Fundus camera: zeiss
Shooting center: midpoint
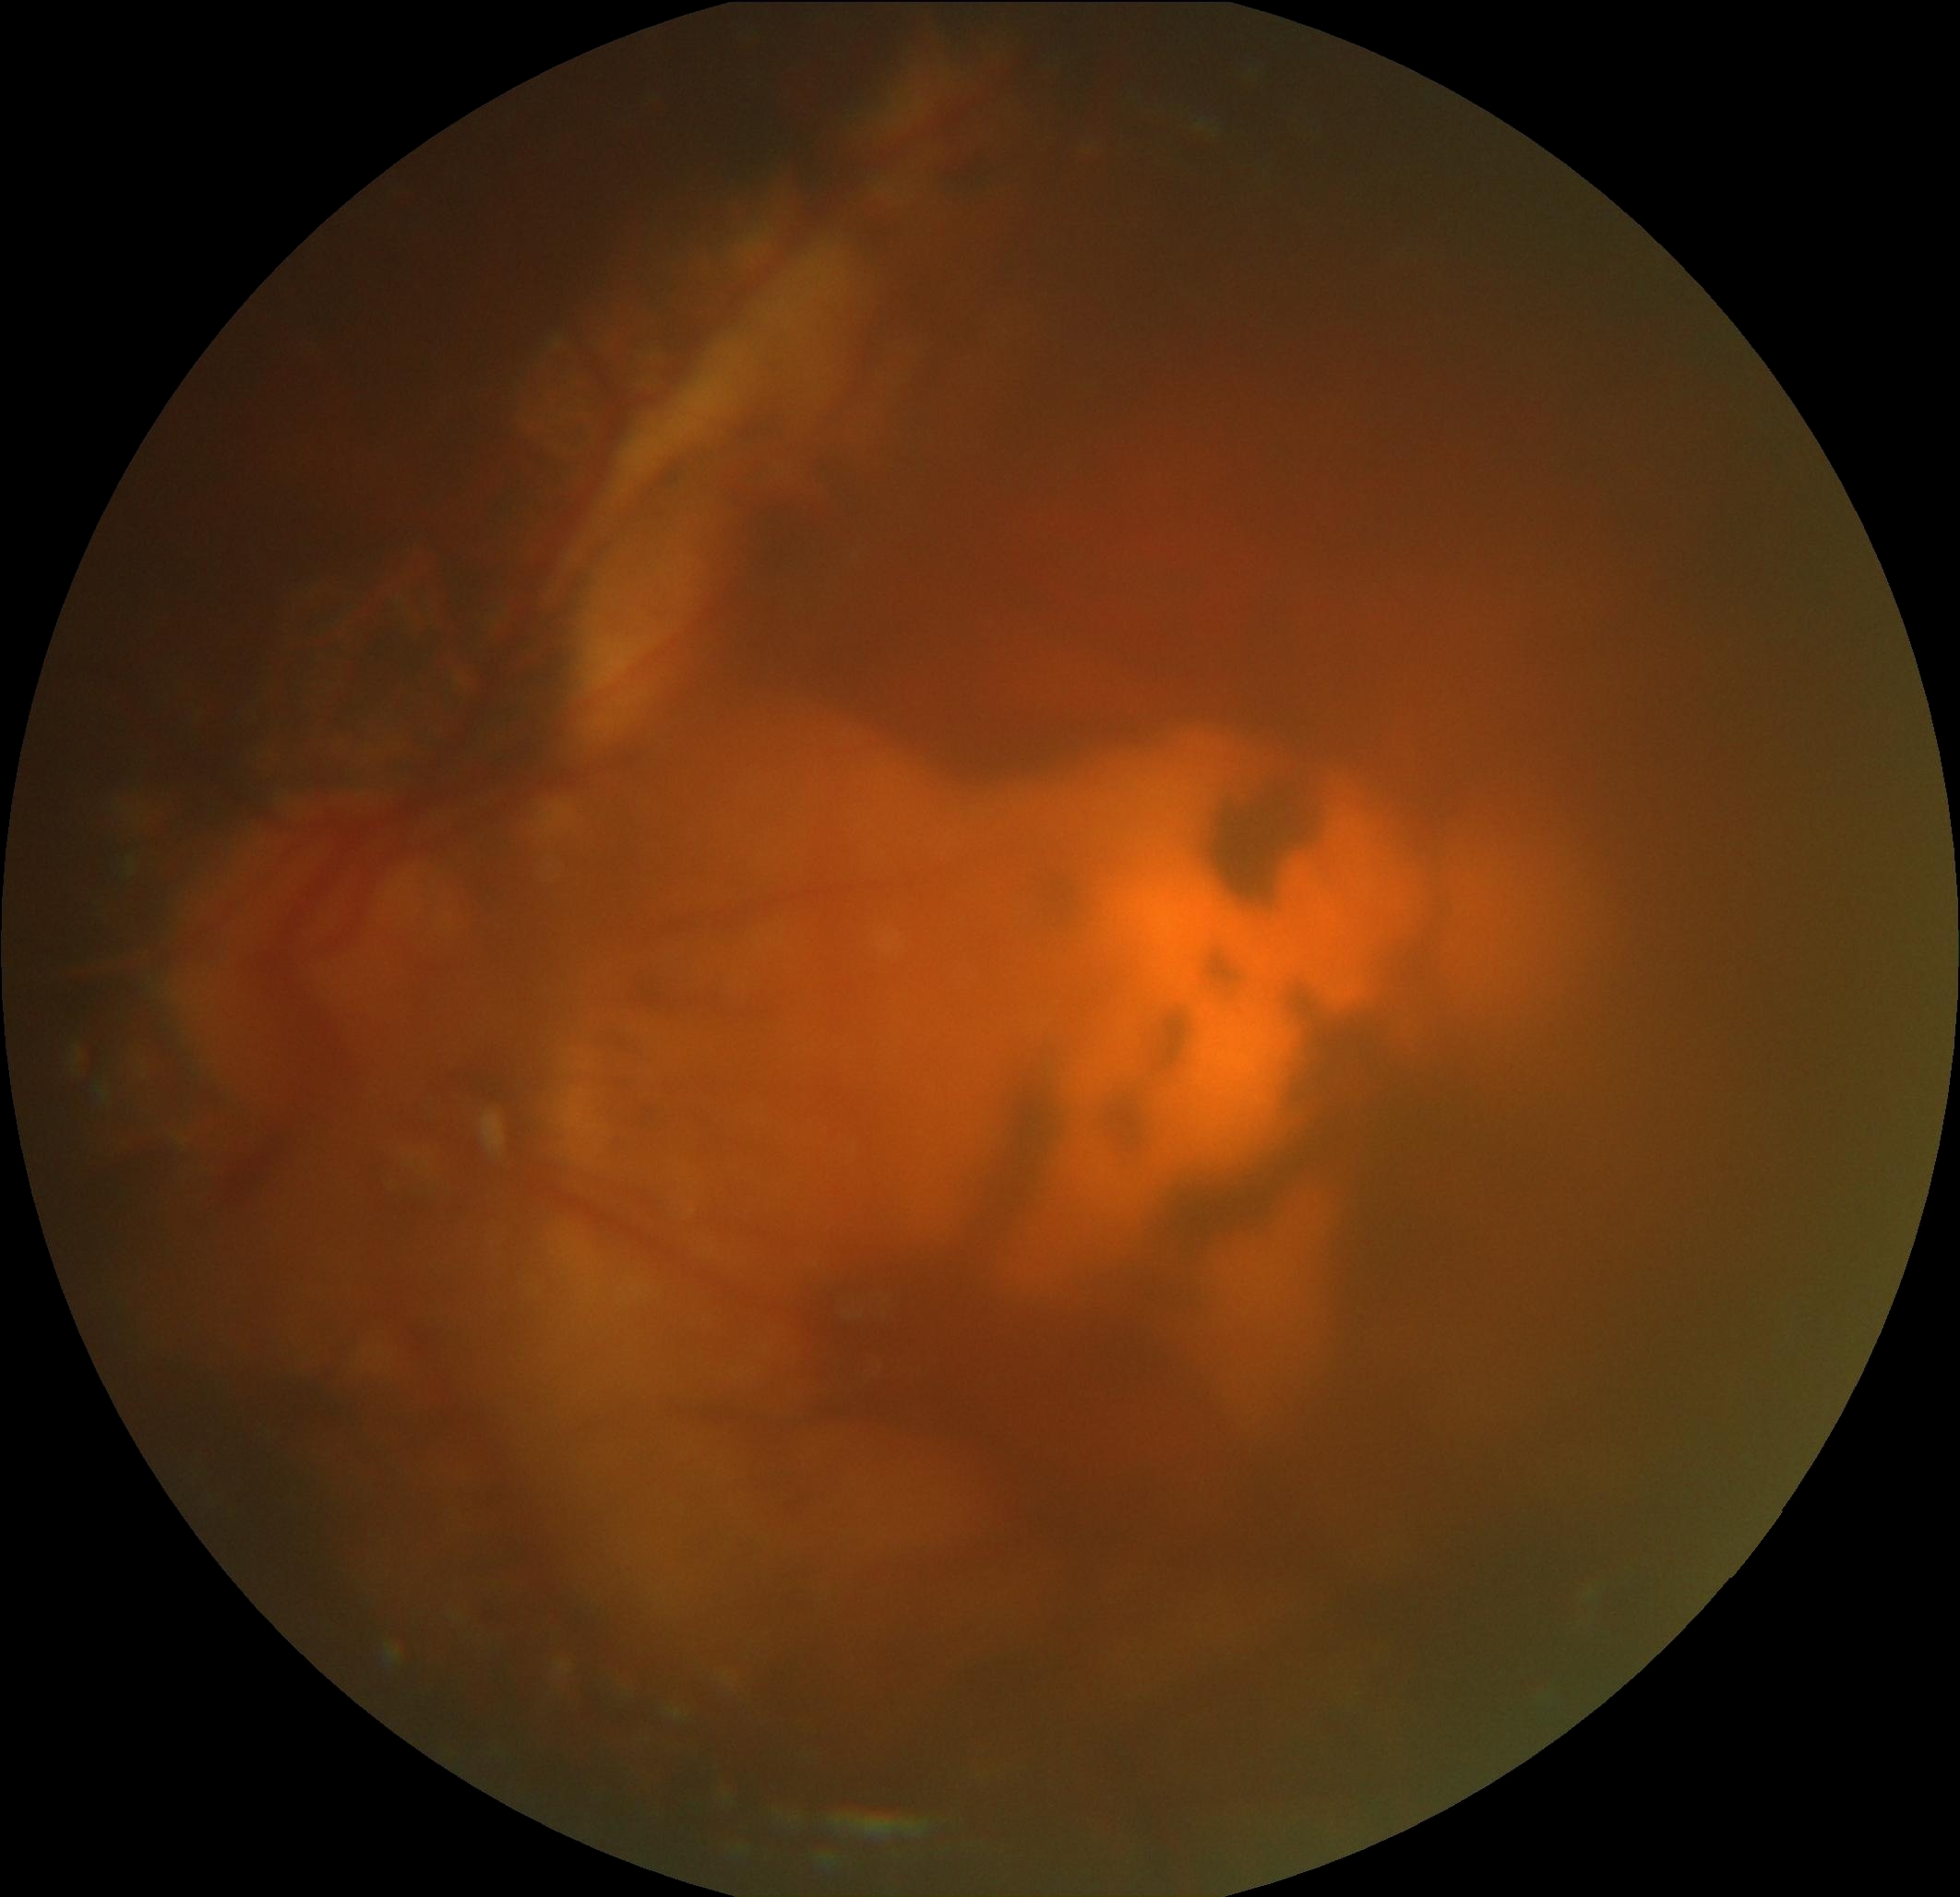
Pathologic myopia: yes
Patchy retinal atrophy: present
Retinal detachment: absent